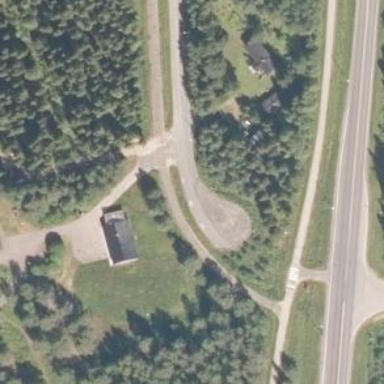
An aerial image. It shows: Rest area along the road.